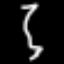
Label: squiggle